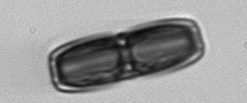
Label: Ephemera